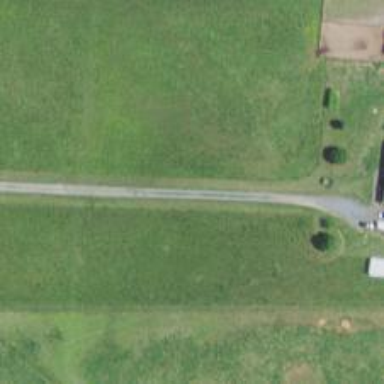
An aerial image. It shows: Driveway.